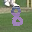
Label: 8